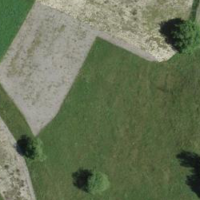
EUNIS habitat code: 25
Species observed at this site:
Gentiana cruciata
Calliptamus italicus
Chorthippus brunneus
Leonurus cardiaca